Question: I am making Xcode newsfeed application with storyboard.
I have a table which consist of subject titles. I also have a title label beside the table to show what is the title of the article.
What do I want now is, when the user click on the table cell, the title label should change to the selected subject title.
Here is my code to do that:
'''
-(void)tableView:(UITableView *)tableView didDeselectRowAtIndexPath:(NSIndexPath *)indexPath
{
UITableViewCell *subjectCell = [tableView cellForRowAtIndexPath:indexPath];
titleLabel.text = subjectCell.textLabel.text;
}
'''
However, here is what happen as I clicked the table cell:
1. First, I clicked on subject 1 and the title Label does not changed to subject 1.
2. I tried to click on subject 2 and the title label changed to subject 1.
3. I clicked on subject 3 and the title label changed to subject 2.
It seems like the title label does not respond immediately when the cell is clicked.
How can I fix this?

Thank You,
Regards.
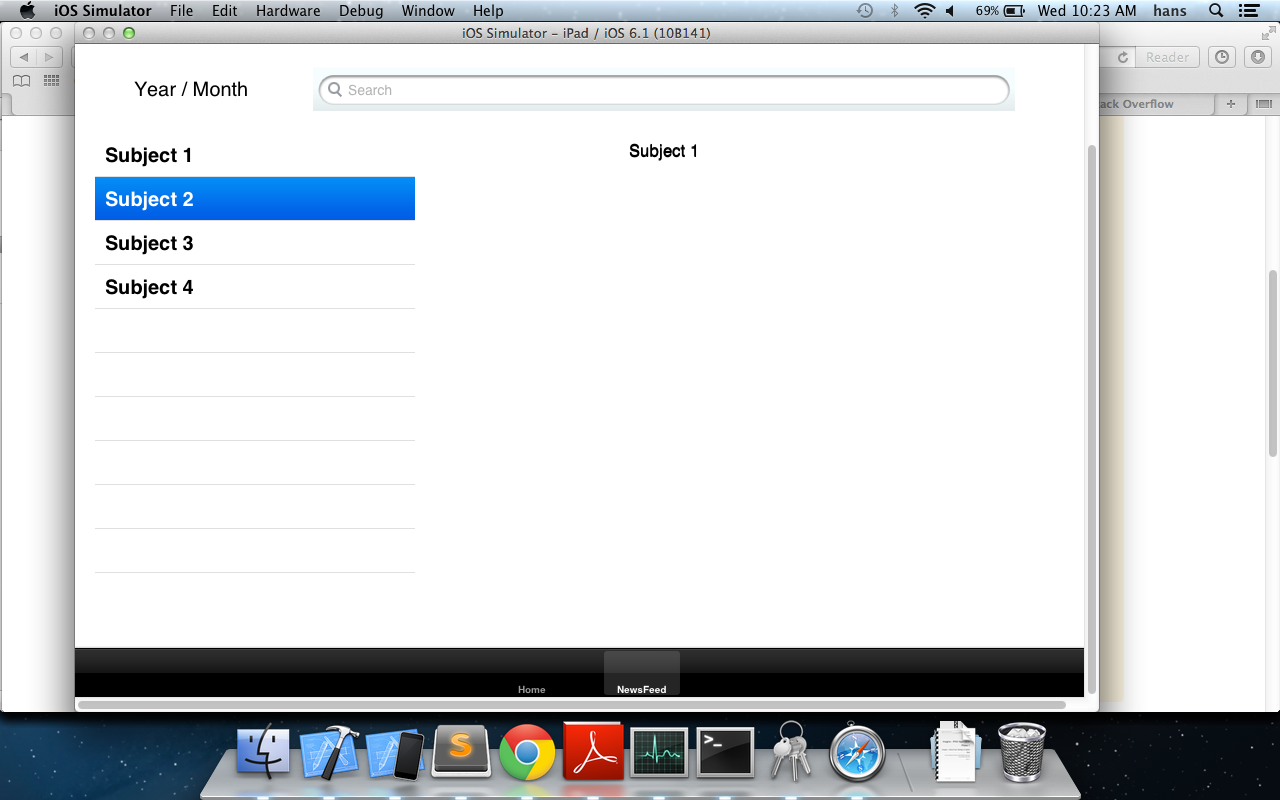
Answer: The issue is because you are using 'didDeselectRowAtIndexPath', change it to 'didSelectRowAtIndexPath'
'''
-(void)tableView:(UITableView *)tableView didSelectRowAtIndexPath:(NSIndexPath *)indexPath
{
UITableViewCell *subjectCell = [tableView cellForRowAtIndexPath:indexPath];
titleLabel.text = subjectCell.textLabel.text;
}
'''